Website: bh-photo
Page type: customer-info-address
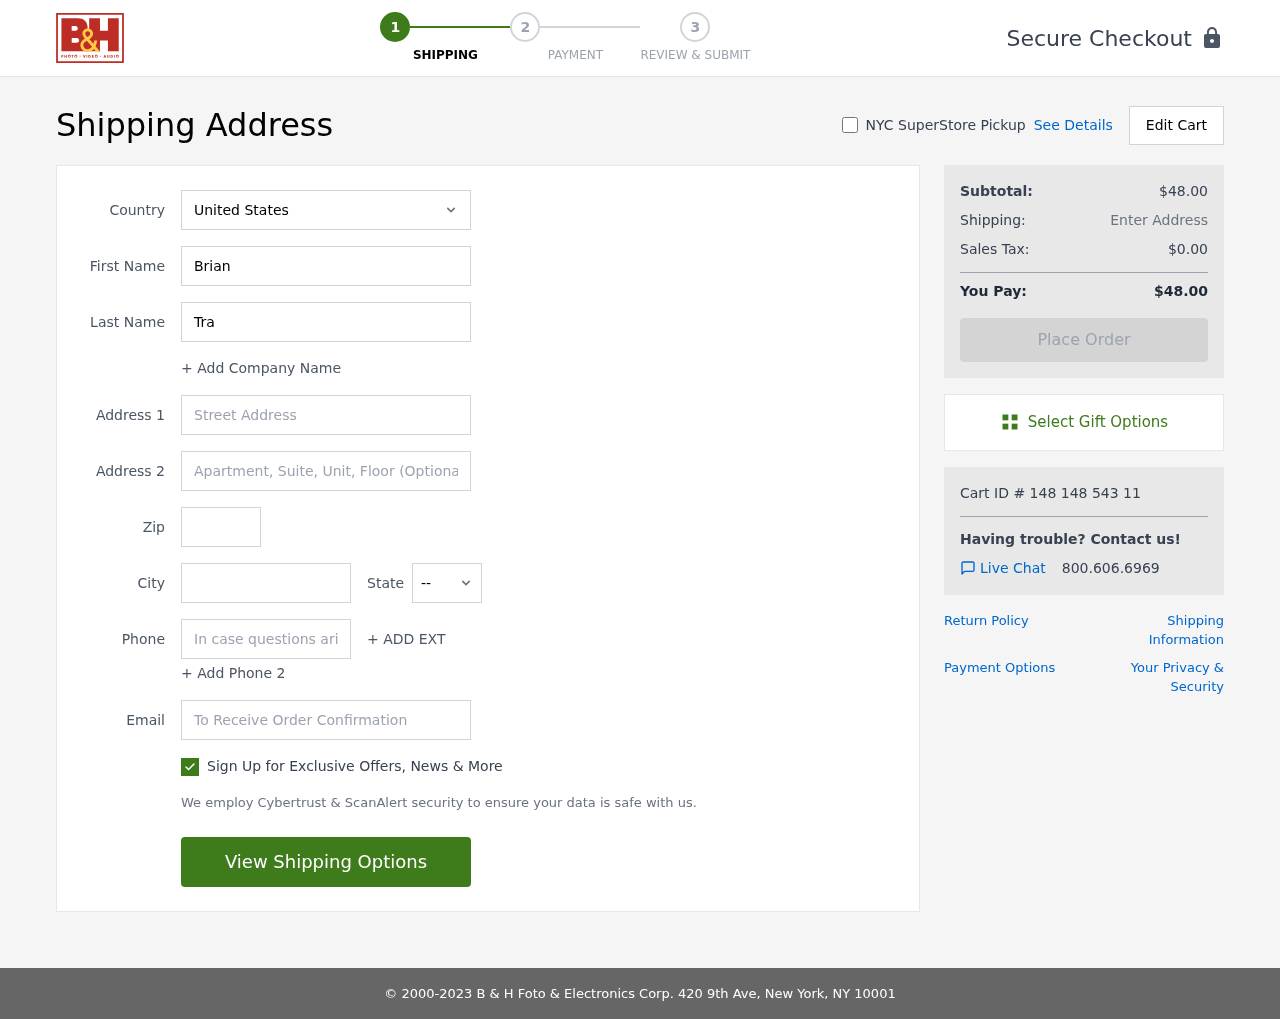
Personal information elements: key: PII_CITY
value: Lake Ruthberg
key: PII_COUNTRY
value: United States
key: PII_EMAIL
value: brian.tran@gmail.com
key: PII_FIRSTNAME
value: Brian
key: PII_LASTNAME
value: Tran
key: PII_PHONE
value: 8635473939
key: PII_POSTCODE
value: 08585
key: PII_STATE_ABBR
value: SC
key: PII_STREET
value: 3596 Timothy Village Apt. 049
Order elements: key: ORDER_SUBTOTAL
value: $48.00
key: ORDER_TAX
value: $0.00
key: ORDER_TOTAL
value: $48.00
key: ORDER_ID
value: Cart ID # 148 148 543 11